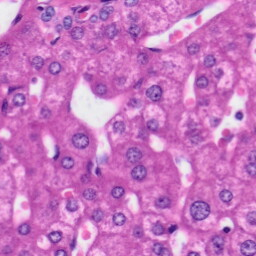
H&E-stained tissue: Liver